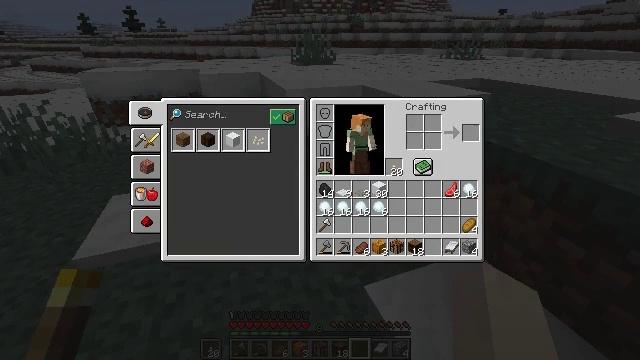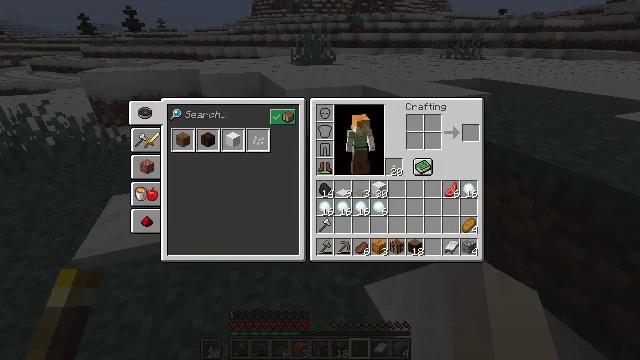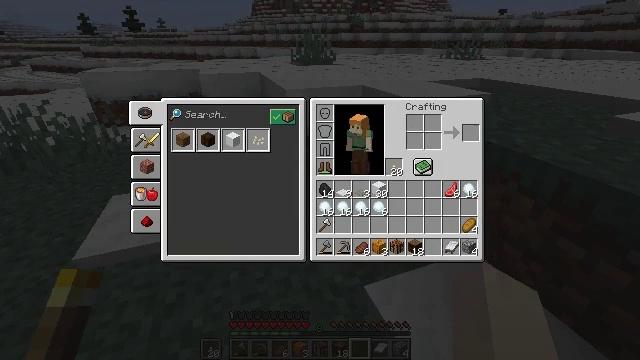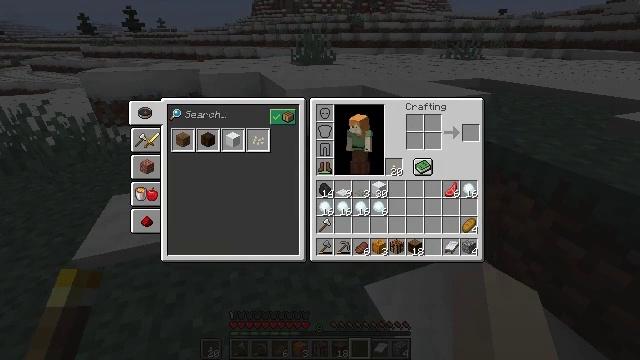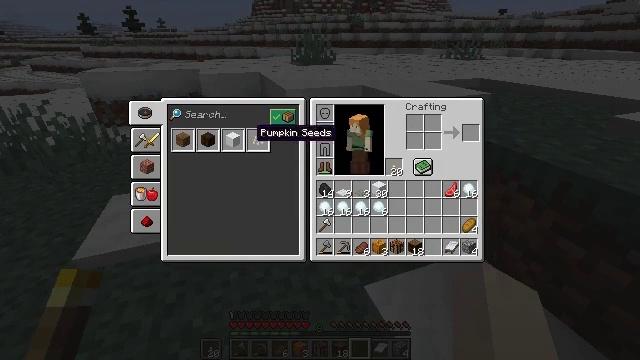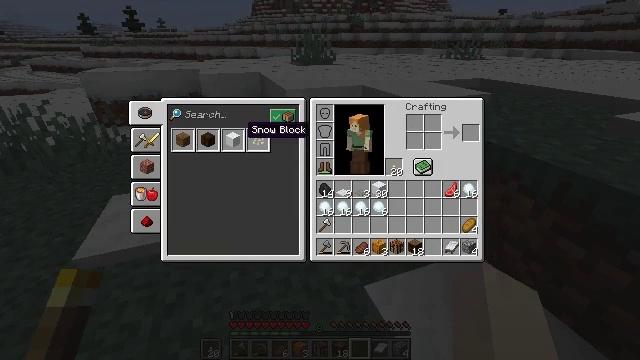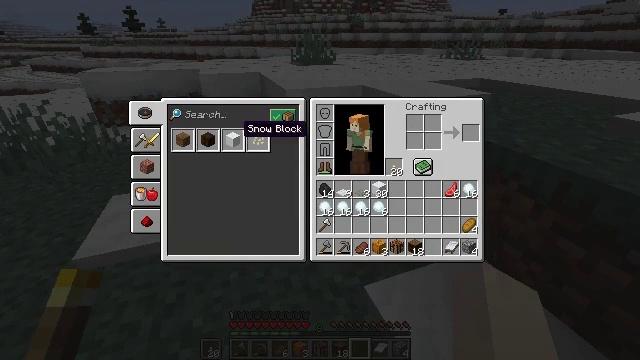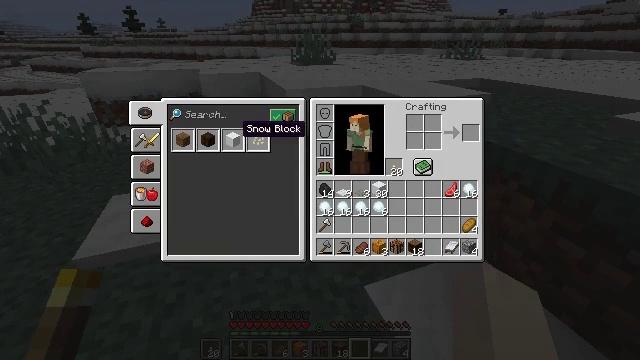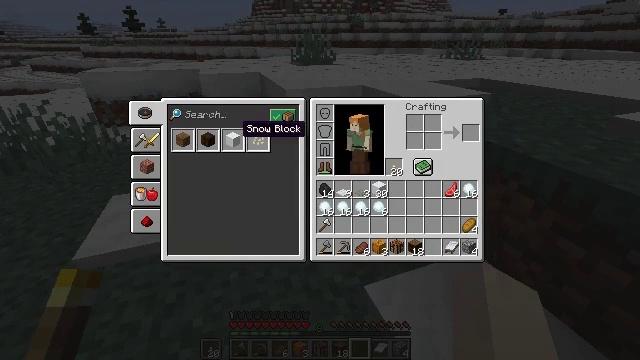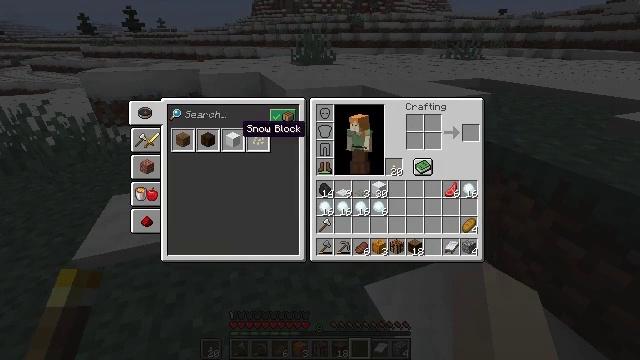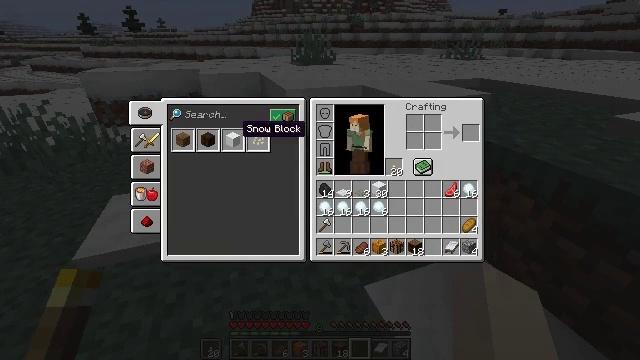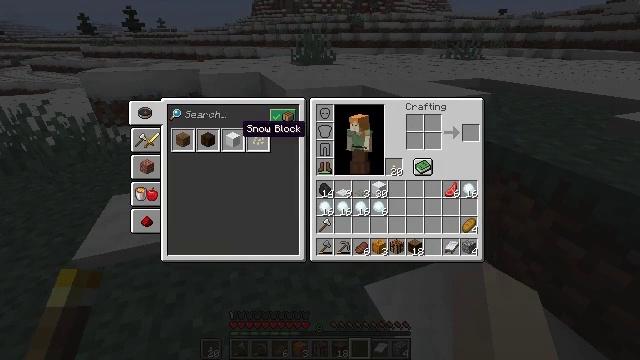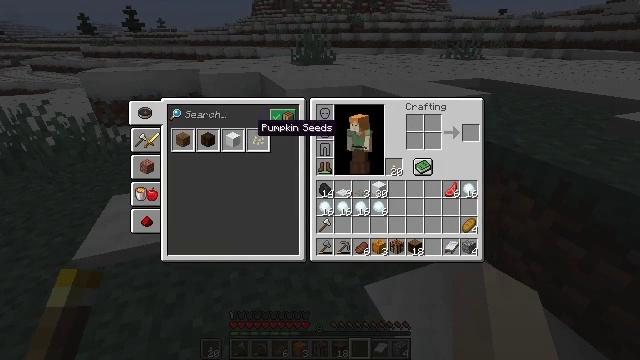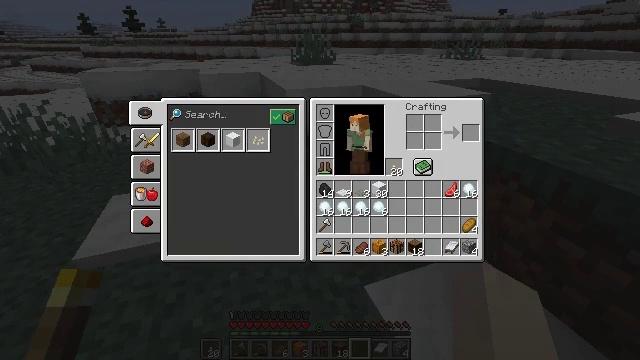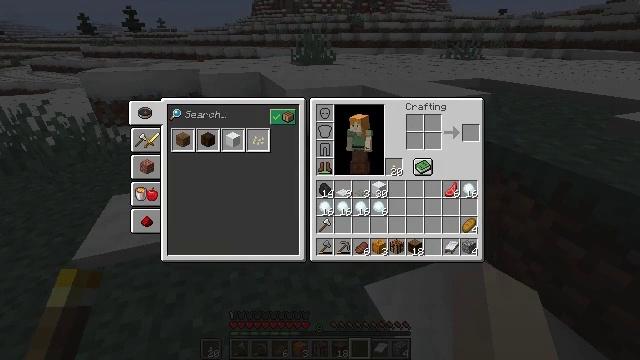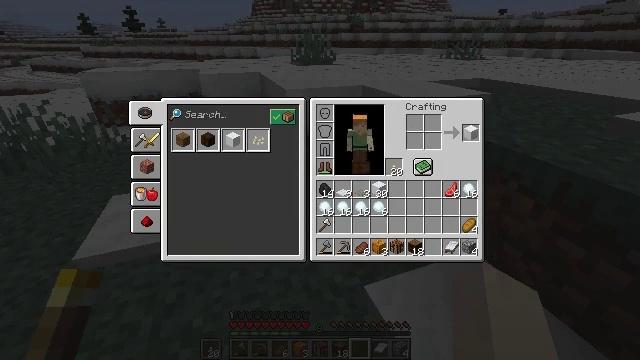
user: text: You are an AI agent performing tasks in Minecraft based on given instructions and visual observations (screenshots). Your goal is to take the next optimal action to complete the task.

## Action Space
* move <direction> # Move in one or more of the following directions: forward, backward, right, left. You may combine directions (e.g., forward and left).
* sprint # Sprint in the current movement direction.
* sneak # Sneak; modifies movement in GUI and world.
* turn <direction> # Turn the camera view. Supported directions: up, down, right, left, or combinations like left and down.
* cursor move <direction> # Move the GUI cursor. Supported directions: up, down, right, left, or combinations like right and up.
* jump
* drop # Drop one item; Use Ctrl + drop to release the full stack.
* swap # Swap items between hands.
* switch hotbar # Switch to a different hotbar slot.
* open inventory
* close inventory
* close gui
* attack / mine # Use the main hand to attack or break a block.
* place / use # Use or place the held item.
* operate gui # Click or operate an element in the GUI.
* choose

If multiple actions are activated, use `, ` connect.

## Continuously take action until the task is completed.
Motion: motion action
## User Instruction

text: Interact with a crafting table to make a snow block.
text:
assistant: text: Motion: sneak, cursor move left
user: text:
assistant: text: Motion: sneak, cursor move left
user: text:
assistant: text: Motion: sneak, cursor move left
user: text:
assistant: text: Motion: sneak, cursor move left
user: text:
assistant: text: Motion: sneak, cursor move left
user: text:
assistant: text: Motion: sneak
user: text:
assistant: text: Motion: sneak
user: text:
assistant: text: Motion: sneak
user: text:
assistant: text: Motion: sneak
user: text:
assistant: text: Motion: sneak, operate gui
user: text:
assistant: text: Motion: sneak, operate gui
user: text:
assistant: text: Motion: sneak, cursor move right
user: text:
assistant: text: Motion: sneak, cursor move right
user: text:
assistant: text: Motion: sneak, cursor move right
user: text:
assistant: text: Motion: sneak, cursor move right
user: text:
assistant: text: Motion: sneak, cursor move right
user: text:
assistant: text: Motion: sneak
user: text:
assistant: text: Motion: sneak
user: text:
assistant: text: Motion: sneak
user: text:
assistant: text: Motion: sneak, cursor move right
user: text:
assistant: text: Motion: sneak
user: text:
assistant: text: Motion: sneak
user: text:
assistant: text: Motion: sneak
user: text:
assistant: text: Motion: sneak
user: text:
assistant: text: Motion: sneak
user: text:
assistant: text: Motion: sneak
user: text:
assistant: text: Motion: sneak
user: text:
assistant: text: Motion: sneak, operate gui
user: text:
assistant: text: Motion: sneak, operate gui
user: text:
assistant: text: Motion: sneak, operate gui